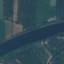
Label: River